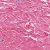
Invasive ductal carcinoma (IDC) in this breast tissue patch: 0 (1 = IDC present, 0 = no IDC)